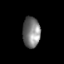
Tissue: skin
Cell type: Fibroblasts
Senescence score: 0.7498
Nuclear area (px): 525
Mean DAPI intensity: 124.225